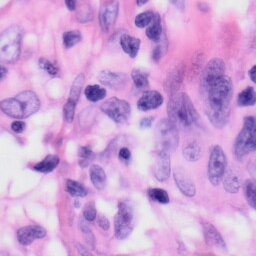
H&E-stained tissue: Skin